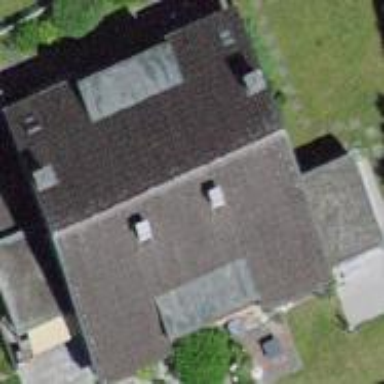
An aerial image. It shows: Terrace building with gabled roof made of roof tiles.